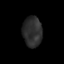
Tissue: skin
Cell type: Epithelial cells
Senescence score: 0.2734
Nuclear area (px): 575
Mean DAPI intensity: 44.97